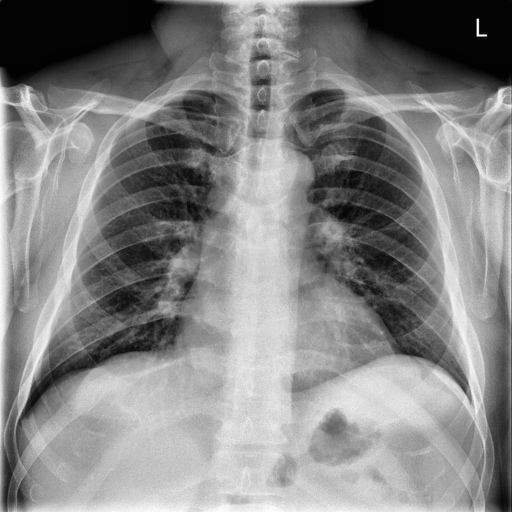
Finding: NORMAL